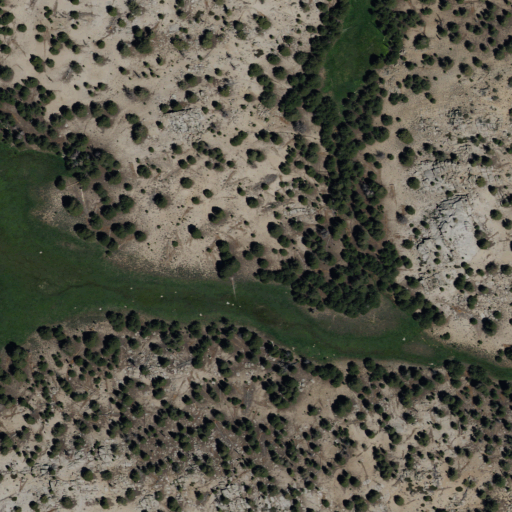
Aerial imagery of plain(s) in California named East Potholes containing shrub, evergreen forest, woody wetlands, and herbaceous wetlands